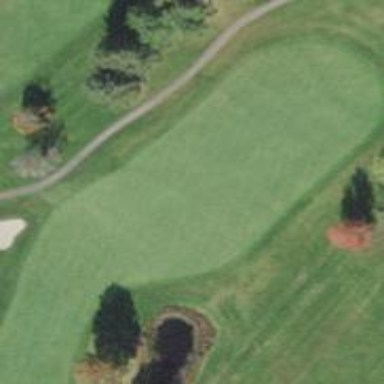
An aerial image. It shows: View of golf hole.